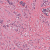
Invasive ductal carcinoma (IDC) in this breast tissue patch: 1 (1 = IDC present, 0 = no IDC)